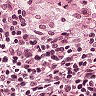
Metastatic tissue present: no